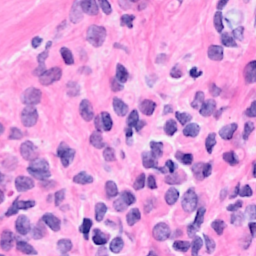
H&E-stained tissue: Breast